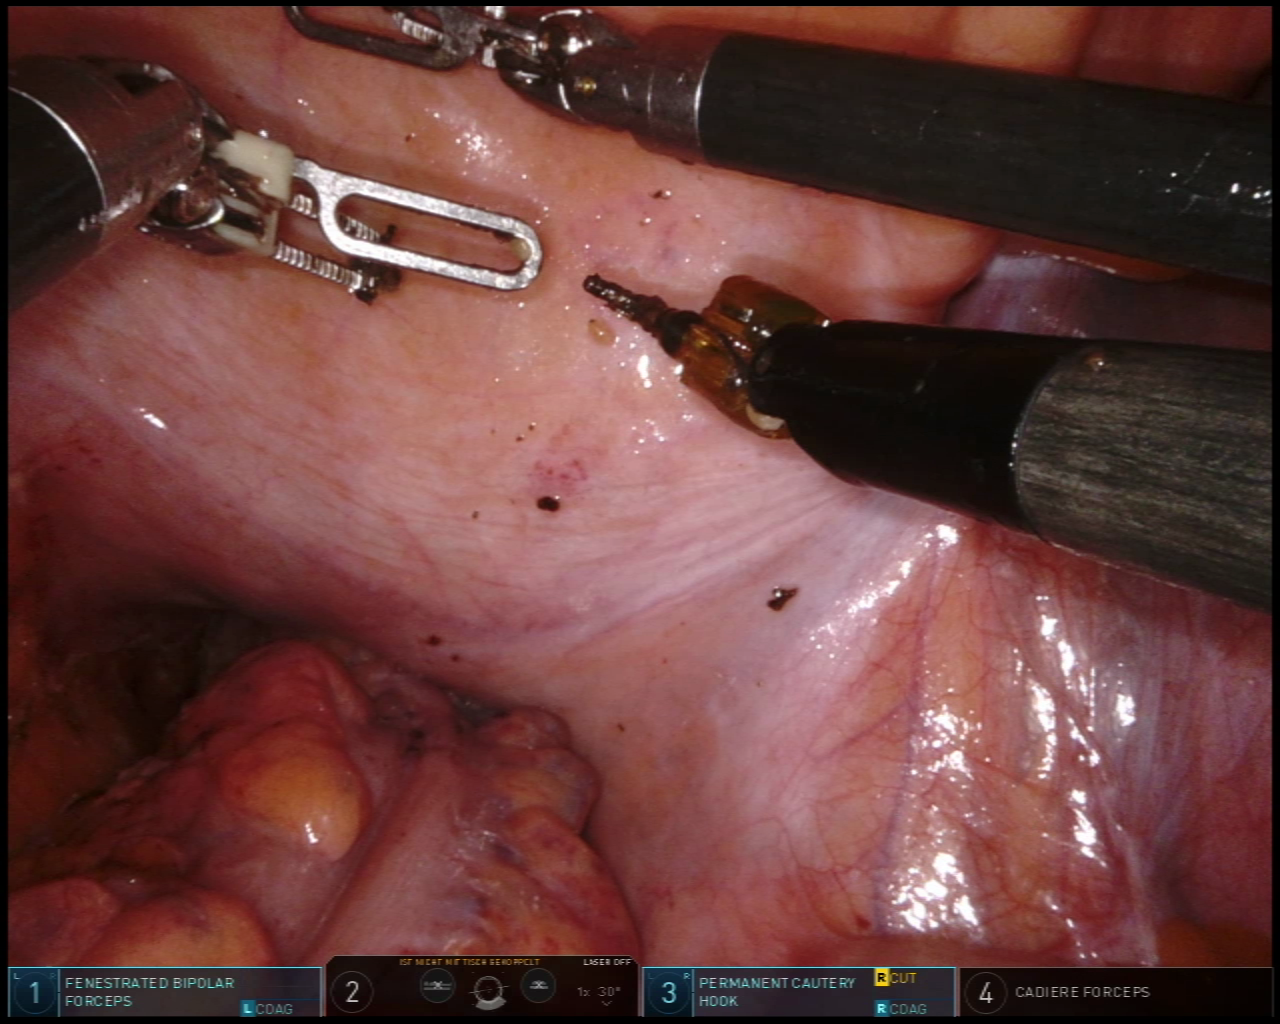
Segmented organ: colon
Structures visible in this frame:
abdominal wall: yes
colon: yes
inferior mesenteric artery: no
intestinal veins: no
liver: no
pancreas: no
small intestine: no
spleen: no
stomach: no
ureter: no
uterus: no
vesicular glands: no